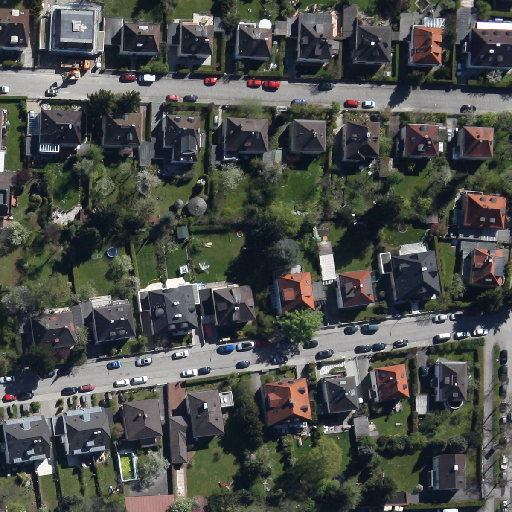
Referring expression: truck